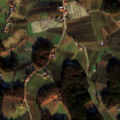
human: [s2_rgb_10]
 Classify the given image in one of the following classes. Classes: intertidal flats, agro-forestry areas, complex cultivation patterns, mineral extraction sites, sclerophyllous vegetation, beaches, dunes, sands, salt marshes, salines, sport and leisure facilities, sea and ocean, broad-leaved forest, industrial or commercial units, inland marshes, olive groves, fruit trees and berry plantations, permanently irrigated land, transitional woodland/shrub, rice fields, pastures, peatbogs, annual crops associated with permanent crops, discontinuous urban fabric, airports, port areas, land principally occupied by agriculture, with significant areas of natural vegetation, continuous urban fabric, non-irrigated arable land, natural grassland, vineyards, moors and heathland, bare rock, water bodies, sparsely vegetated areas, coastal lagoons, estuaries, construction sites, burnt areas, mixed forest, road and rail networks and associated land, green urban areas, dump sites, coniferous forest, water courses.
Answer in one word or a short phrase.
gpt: fruit trees and berry plantations, pastures, complex cultivation patterns, land principally occupied by agriculture, with significant areas of natural vegetation, broad-leaved forest, mixed forest